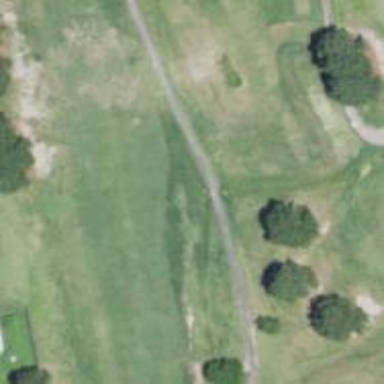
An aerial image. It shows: Scenic golf fairway.